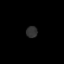
Tissue: lung
Cell type: Endothelial cells
Senescence score: 0.5598
Nuclear area (px): 125
Mean DAPI intensity: 48.616